Field crop: maize
Growth stage: 2
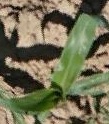
Species: maize